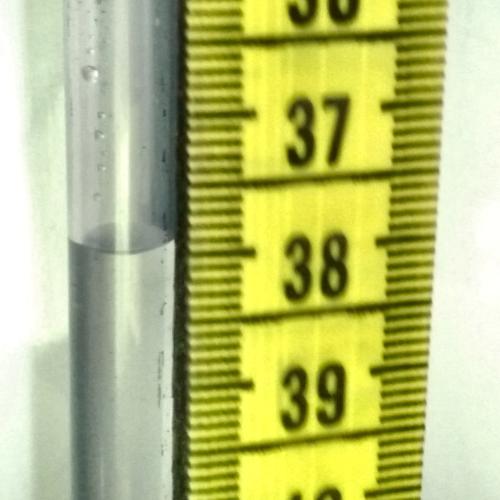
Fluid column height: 37.9 cm